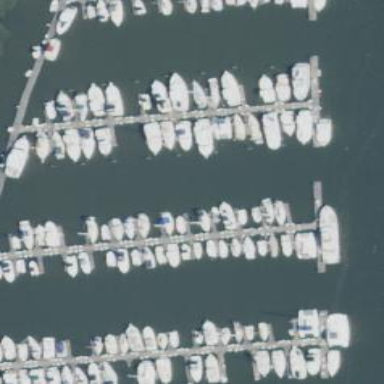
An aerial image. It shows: Marina on leisure land.